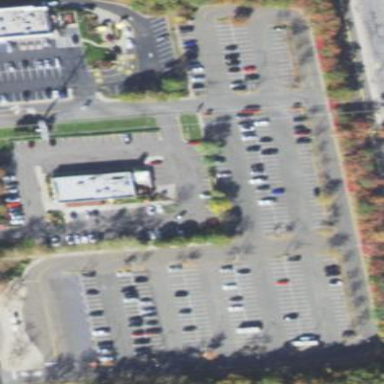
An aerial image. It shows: Paved parking area with Park & Ride facilities.